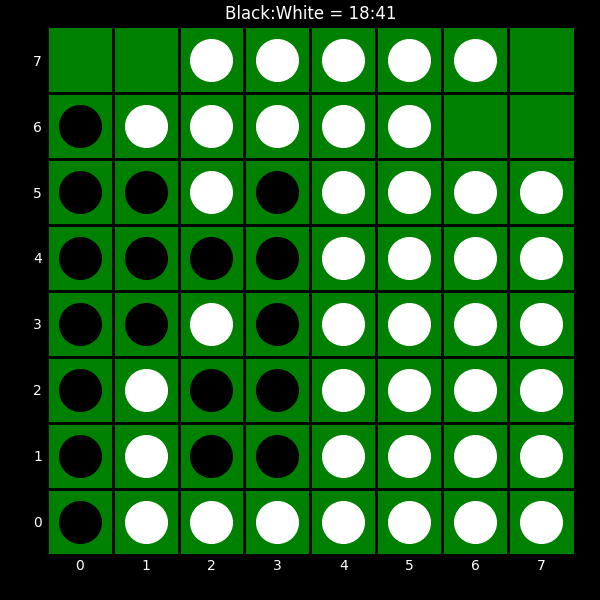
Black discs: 18
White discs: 41